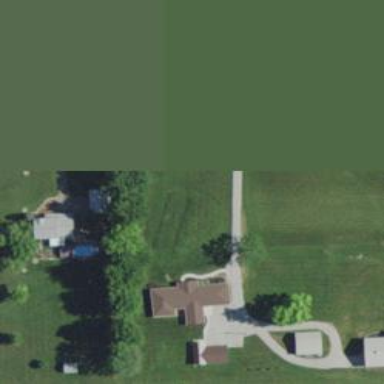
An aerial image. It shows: Driveway.